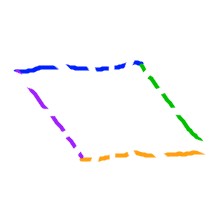
Shape: parallelogram